Question: I am working on paint application .I am using a colorpickerdialog for picking colors and it is also working fine .Now I am trying to fix only three colors (red,blue,green) in the Activity.
How can I fix three colors in the Activity?

This image consists of more colors in the same activity.This is what I am looking for could anyone help me how to do this or give any same program for this?
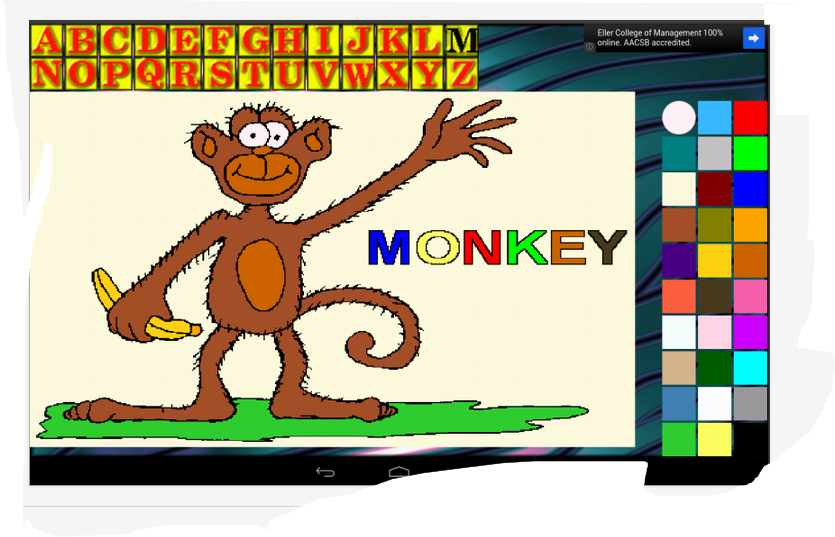
Answer: Have three TextViews with Red, Green and Blue in your activity set onClick listener for all of them and in onClick:
'''
int currentColor=Color.RED;
@Override
public void onClick(View v) {
switch (v.getId()) {
case R.id.red:
currentColor=Color.RED;
break;
case R.id.green:
currentColor=Color.GREEN;
break;
case R.id.blue:
currentColor=Color.BLUE;
break;
default:
break;
}
}
'''